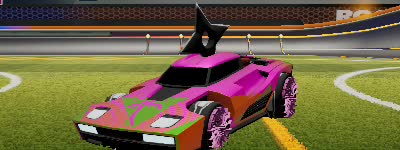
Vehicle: breakout